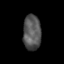
Tissue: skin
Cell type: Epithelial cells
Senescence score: 0.2341
Nuclear area (px): 619
Mean DAPI intensity: 86.165